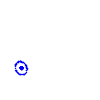
Particle: proton